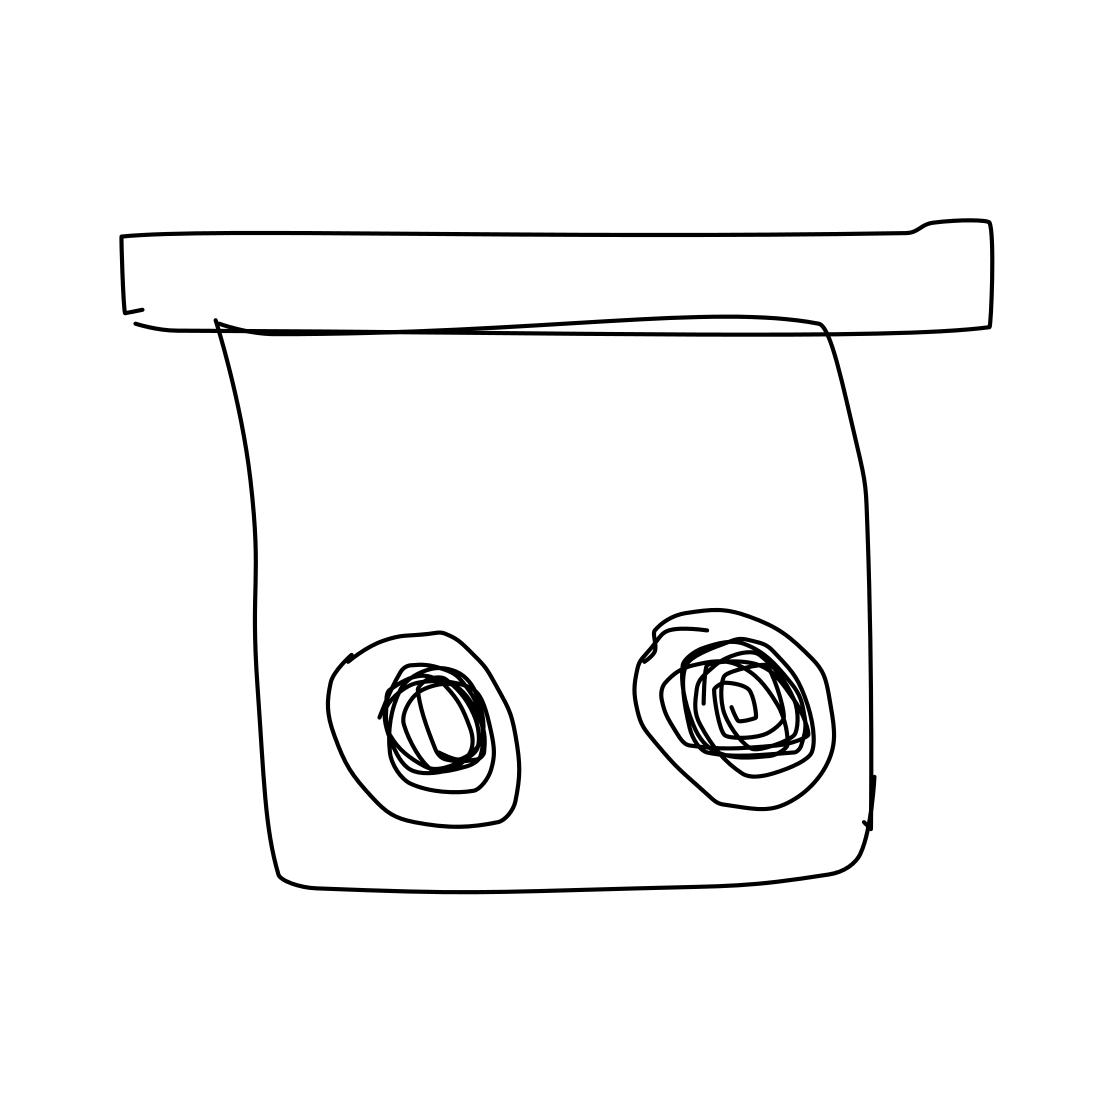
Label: radio